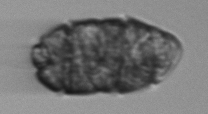
Label: Margalefidinium